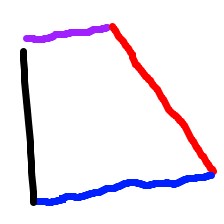
Shape: trapezoid